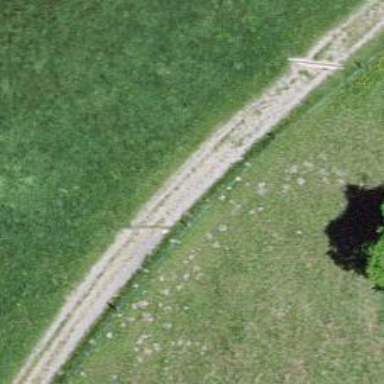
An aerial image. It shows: Track with grade 3 tracktype.